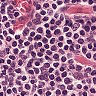
Metastatic tissue present: no